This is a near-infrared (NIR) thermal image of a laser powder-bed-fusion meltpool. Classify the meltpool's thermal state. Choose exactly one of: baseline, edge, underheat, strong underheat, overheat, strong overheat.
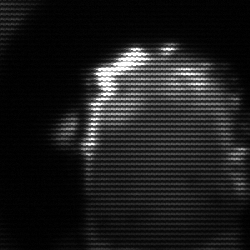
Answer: baseline